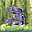
Label: 3